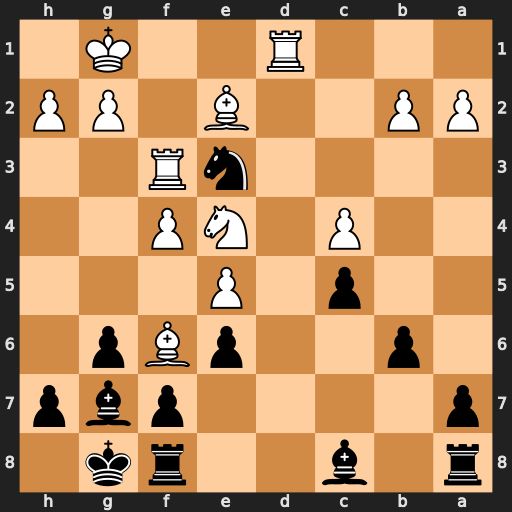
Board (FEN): r1b2rk1/p4pbp/1p2pBp1/2p1P3/2P1NP2/4nR2/PP2B1PP/3R2K1
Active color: b
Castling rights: -
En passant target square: -
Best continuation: Nxd1 Bxg7 Kxg7